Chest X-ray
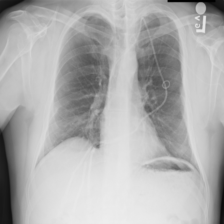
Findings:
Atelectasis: negative
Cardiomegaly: negative
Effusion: negative
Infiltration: negative
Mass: negative
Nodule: negative
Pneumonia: positive
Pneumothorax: negative
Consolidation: negative
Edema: negative
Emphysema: negative
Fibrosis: negative
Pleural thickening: negative
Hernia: negative